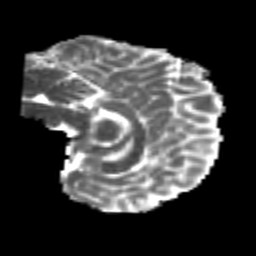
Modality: MD
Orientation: sagittal
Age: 21
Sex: female
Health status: healthy
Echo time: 0.074 s